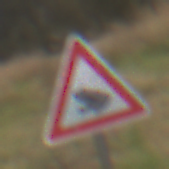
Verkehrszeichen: AmphibienwanderungRechts
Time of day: MorningAfternoon
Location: Outdoor (Nature)
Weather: Overcast
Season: NotSpecified
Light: Natural